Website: bh-photo
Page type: billing-address
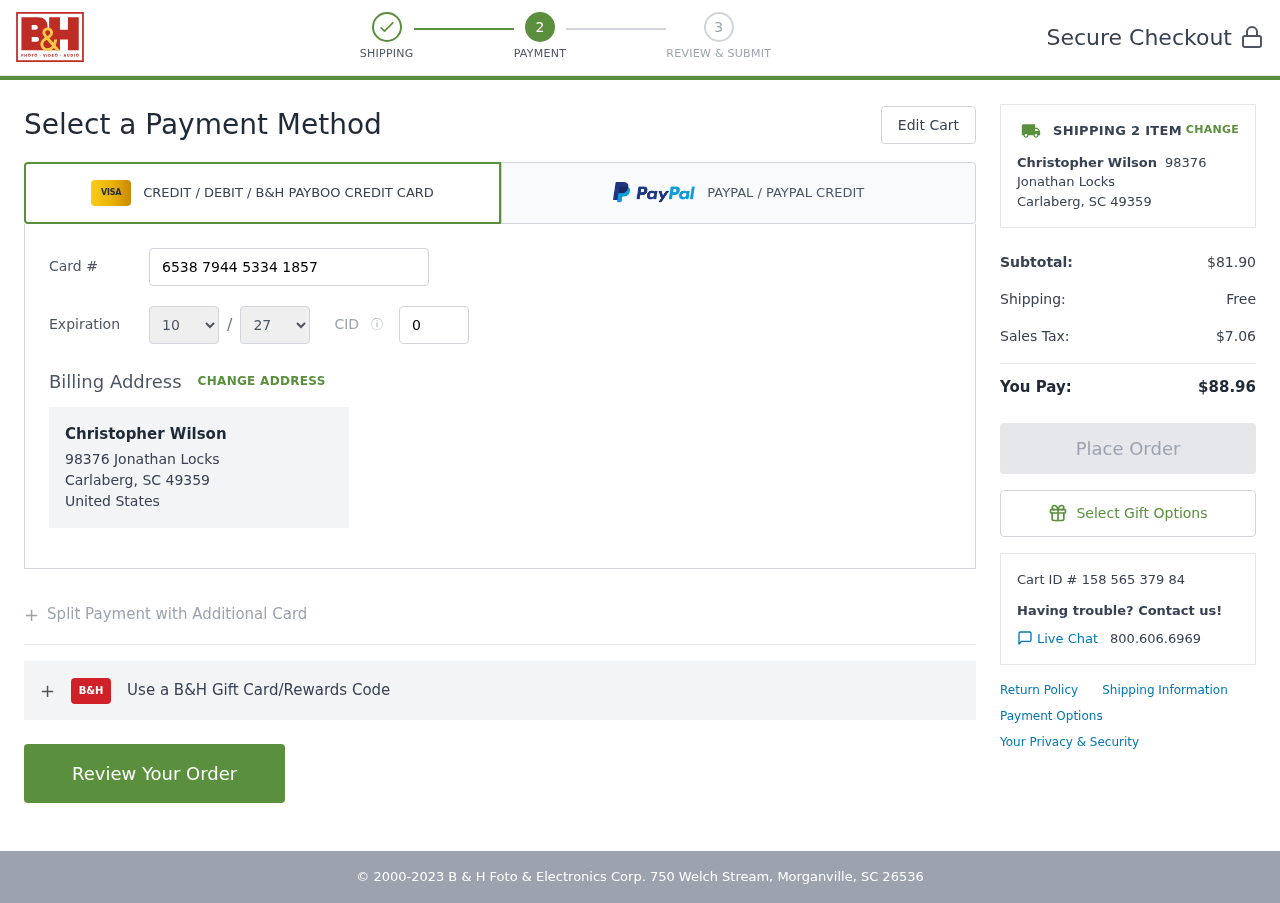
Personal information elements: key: PII_CARD_CVV
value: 072
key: PII_CARD_EXPIRY_MONTH
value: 10
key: PII_CARD_EXPIRY_YEAR
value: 27
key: PII_CARD_NUMBER
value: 6538 7944 5334 1857
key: PII_CITY_STATE_ZIP
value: Carlaberg, SC 49359
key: PII_COUNTRY
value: United States
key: PII_FULLNAME
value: Christopher Wilson
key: PII_STREET
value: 98376 Jonathan Locks
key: PII_FULLNAME2
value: Christopher Wilson
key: PII_STREET2
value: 98376 Jonathan Locks
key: PII_CITY_STATE_ZIP2
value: Carlaberg, SC 49359
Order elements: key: ORDER_NUM_ITEMS
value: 2
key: ORDER_SUBTOTAL
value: $81.90
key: ORDER_SHIPPING_COST
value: Free
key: ORDER_TAX
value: $7.06
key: ORDER_TOTAL
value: $88.96
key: ORDER_ID
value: Cart ID # 158 565 379 84